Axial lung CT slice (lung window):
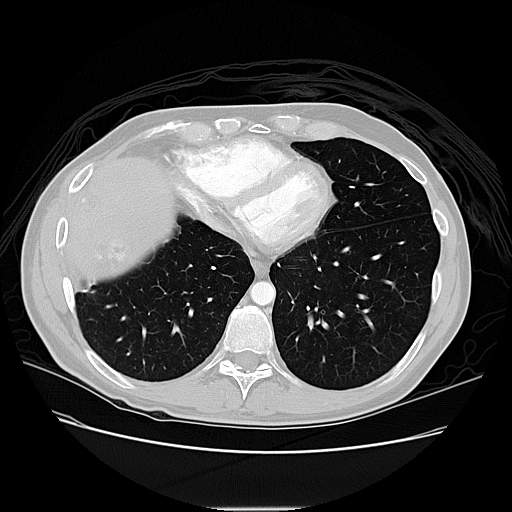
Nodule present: no